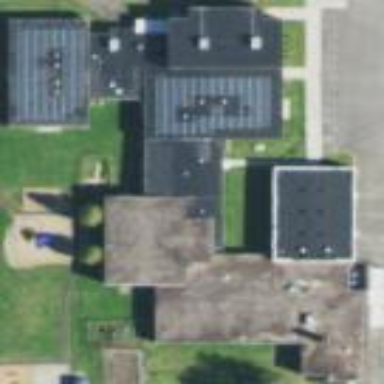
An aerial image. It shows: School building.